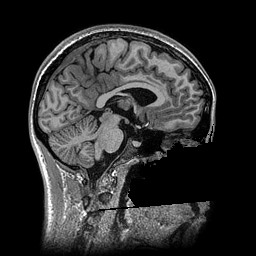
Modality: T1w
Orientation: sagittal
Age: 24
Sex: female